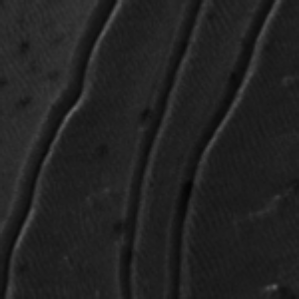
Label: frost